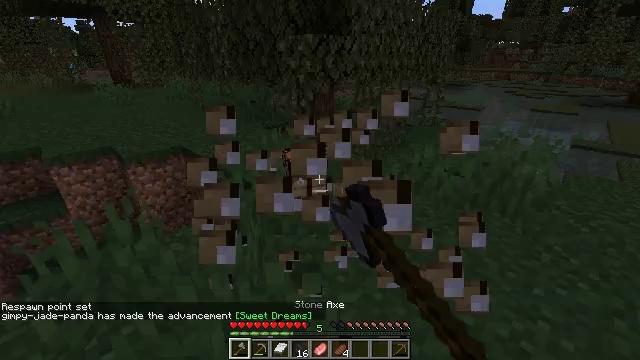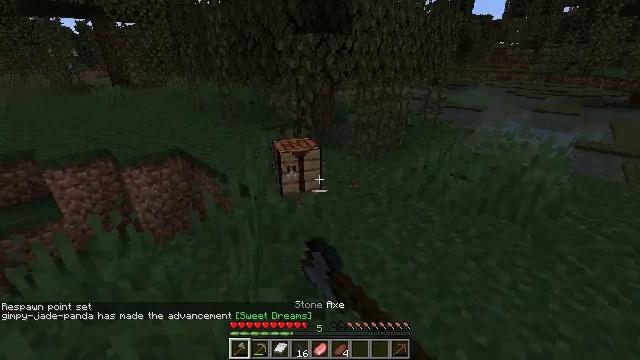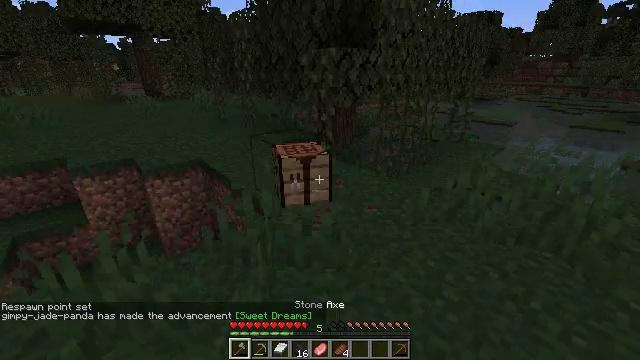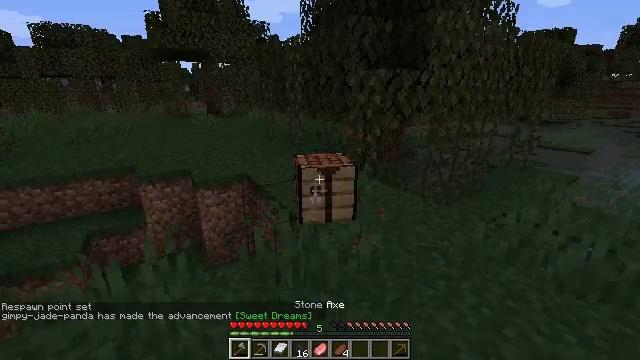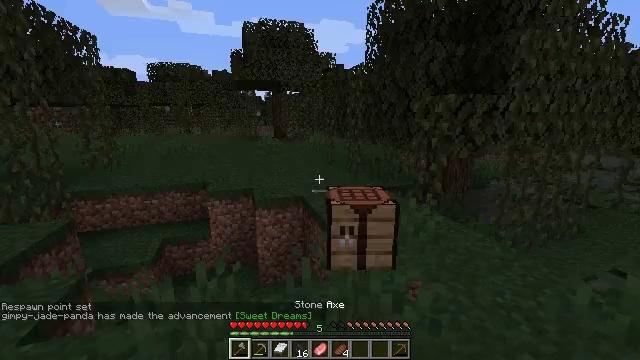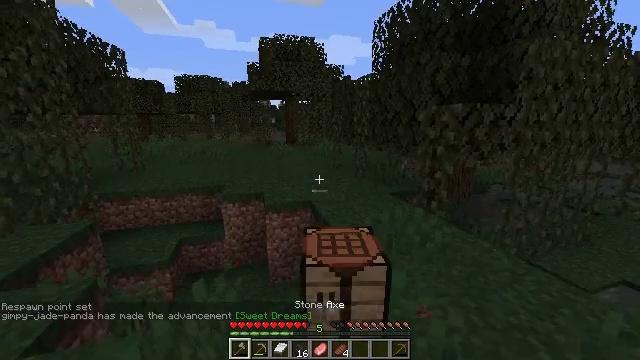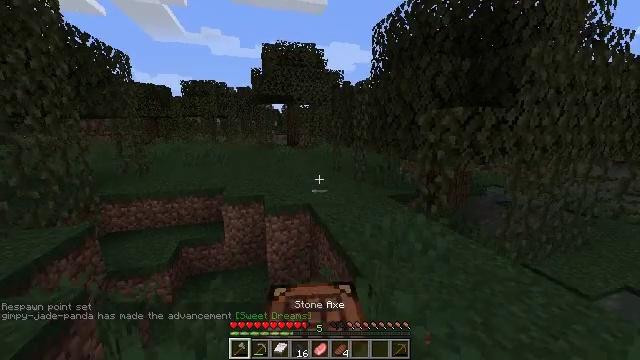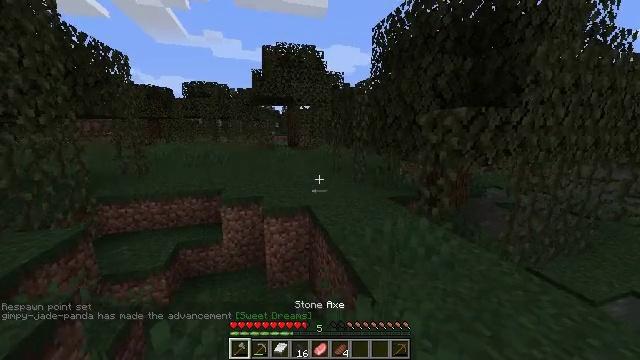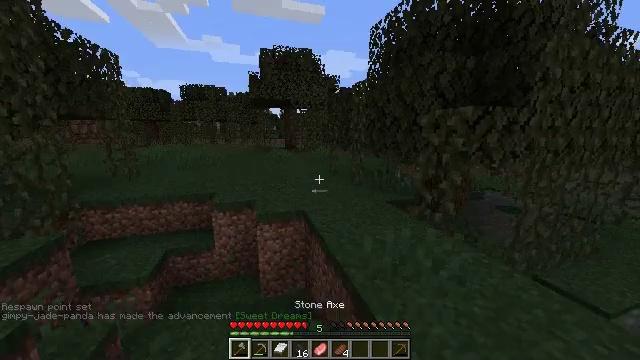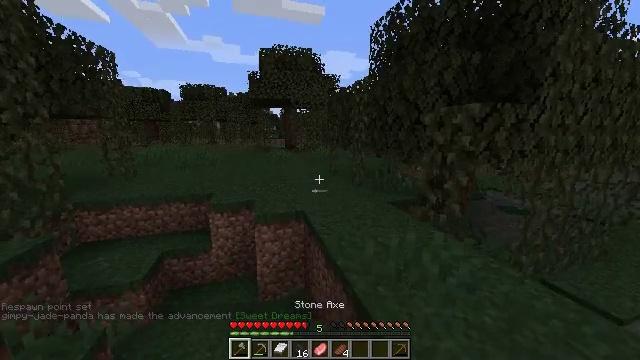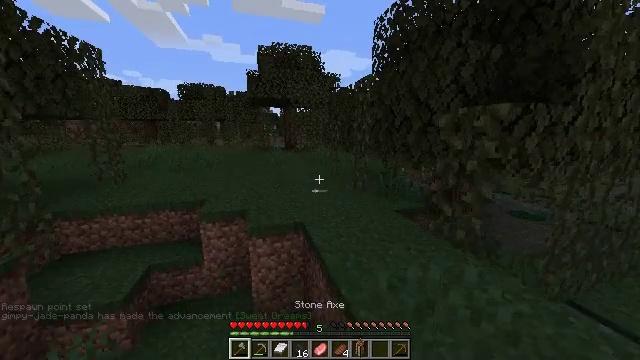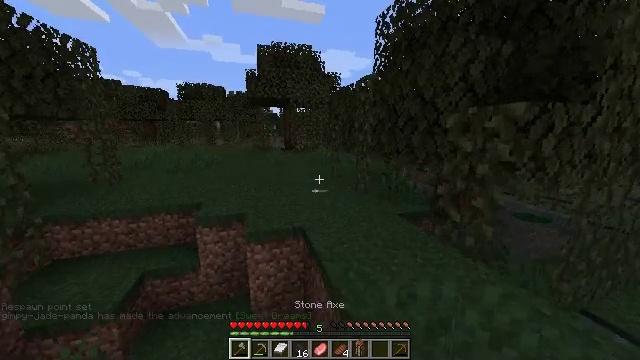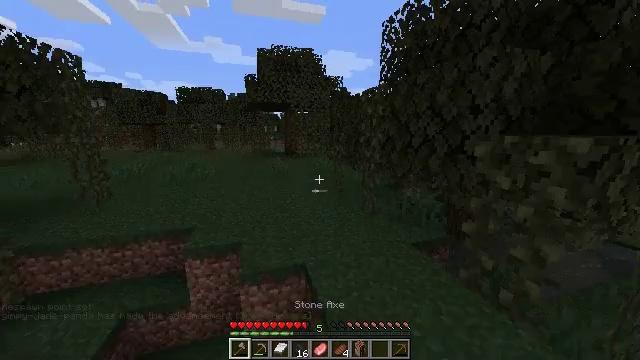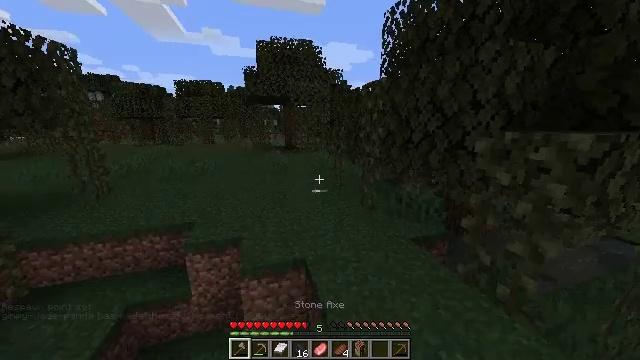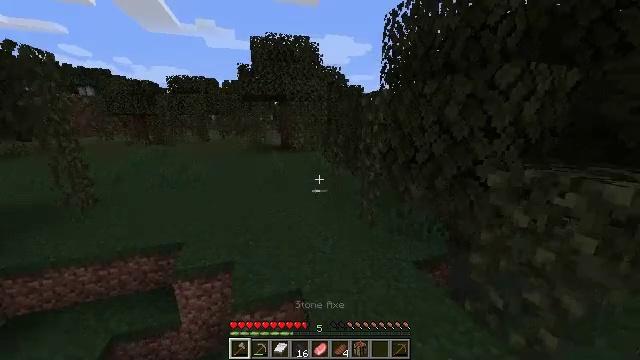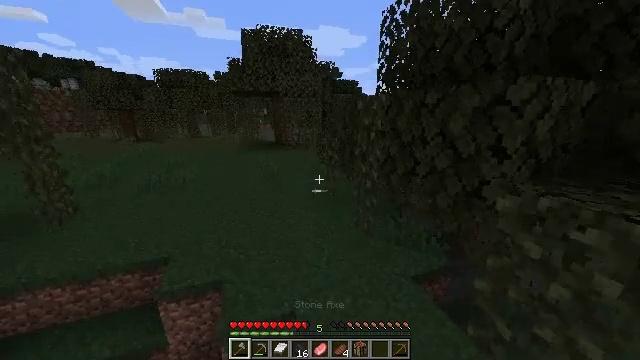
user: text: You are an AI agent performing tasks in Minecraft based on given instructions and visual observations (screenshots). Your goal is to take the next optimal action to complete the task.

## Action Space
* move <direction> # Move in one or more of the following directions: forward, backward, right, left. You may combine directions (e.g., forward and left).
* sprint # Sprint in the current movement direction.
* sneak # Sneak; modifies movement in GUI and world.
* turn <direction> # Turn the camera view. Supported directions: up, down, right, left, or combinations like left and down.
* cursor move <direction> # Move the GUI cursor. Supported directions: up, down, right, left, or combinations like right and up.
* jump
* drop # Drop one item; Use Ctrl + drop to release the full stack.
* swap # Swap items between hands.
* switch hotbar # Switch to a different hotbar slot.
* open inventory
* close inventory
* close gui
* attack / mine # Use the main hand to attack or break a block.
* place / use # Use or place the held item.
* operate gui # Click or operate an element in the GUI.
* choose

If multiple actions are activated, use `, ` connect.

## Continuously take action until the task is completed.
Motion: motion action
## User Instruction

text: Mine the sugar cane near rivers.
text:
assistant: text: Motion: move forward, attack / mine
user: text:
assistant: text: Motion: turn left and up
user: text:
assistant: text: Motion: turn left and up
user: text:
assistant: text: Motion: move forward, turn left and up
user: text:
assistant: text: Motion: move forward, turn left
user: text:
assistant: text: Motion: move forward
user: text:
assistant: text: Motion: move forward, sprint
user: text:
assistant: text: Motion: move forward, sprint
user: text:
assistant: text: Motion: move forward, sprint
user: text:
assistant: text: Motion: move forward, sprint
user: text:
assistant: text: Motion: move forward, sprint
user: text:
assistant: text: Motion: move forward, sprint, jump
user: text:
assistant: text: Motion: move forward, sprint, turn down, jump
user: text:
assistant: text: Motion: move forward, sprint, turn down, jump
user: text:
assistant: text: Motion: move forward, sprint, turn right and down, jump
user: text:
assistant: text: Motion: move forward and move right, sprint, jump
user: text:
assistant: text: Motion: move forward and move right, sprint, turn left, jump
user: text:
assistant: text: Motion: move forward and move right, sprint, turn left, jump
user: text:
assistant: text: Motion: move forward and move right, sprint, turn left, jump
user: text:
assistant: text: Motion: move forward, sprint, turn left, jump
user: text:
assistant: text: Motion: move forward, sprint, turn left, jump
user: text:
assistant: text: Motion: move forward, sprint, turn left, jump
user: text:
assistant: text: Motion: move forward, sprint, turn left, jump
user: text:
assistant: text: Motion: move forward, sprint, jump
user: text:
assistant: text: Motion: move forward, sprint, turn left and up, jump
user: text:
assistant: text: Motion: move forward, sprint, jump
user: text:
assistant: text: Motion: move forward, sprint, jump
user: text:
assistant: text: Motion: move forward, sprint, jump
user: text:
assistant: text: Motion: move forward, sprint, jump
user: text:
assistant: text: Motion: move forward, sprint, jump